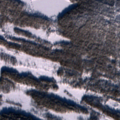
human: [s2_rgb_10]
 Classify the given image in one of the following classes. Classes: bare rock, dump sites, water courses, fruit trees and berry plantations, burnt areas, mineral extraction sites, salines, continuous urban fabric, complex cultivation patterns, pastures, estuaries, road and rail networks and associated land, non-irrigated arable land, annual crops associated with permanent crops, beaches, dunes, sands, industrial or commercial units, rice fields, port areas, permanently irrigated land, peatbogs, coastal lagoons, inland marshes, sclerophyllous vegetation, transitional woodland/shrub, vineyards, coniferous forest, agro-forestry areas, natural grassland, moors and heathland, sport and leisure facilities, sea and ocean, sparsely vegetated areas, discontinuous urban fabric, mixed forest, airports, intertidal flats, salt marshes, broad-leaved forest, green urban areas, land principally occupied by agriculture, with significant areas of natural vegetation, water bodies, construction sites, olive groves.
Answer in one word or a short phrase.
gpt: coniferous forest, mixed forest, transitional woodland/shrub